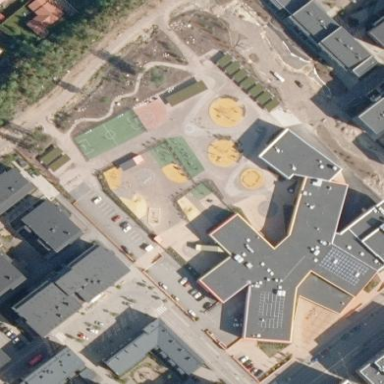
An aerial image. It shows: School.